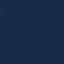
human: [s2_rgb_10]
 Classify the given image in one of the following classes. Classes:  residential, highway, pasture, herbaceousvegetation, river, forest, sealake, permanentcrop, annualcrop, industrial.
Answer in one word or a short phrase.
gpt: SeaLake